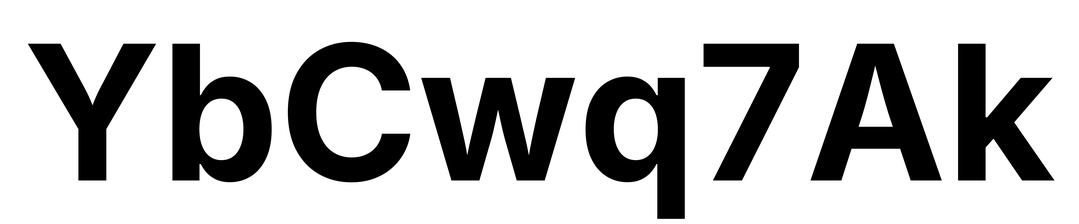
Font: Inter_Bold